I will show an image sequence of human cooking. I have annotated the images with numbered circles. Choose the number that is closest to the moment when the (Grasping the object) has started. You are a five-time world champion in this game. Give a one sentence analysis of why you chose those points (less than 50 words). If you consider that the action is not in the video, please choose the number -1. Provide your answer at the end in a json file of this format: {"points": []}
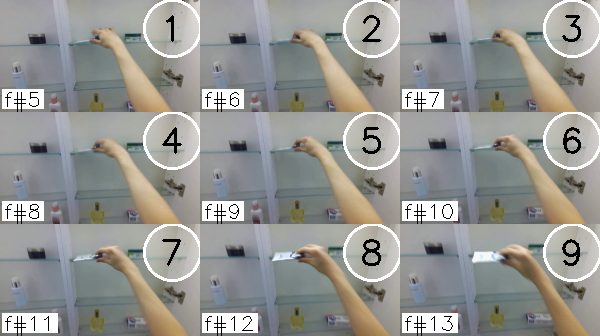
Frame 2 shows the clearest moment of hand-object contact.
{"points": [2]}